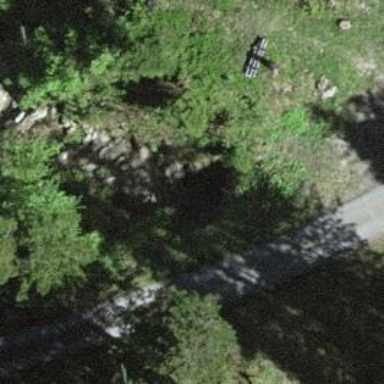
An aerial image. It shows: Culvert tunnel.